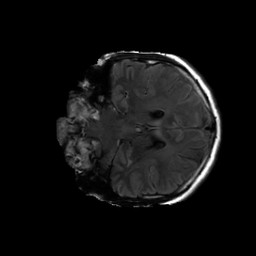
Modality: FLAIR
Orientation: coronal
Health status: ill
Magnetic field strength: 3 T